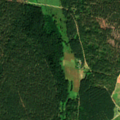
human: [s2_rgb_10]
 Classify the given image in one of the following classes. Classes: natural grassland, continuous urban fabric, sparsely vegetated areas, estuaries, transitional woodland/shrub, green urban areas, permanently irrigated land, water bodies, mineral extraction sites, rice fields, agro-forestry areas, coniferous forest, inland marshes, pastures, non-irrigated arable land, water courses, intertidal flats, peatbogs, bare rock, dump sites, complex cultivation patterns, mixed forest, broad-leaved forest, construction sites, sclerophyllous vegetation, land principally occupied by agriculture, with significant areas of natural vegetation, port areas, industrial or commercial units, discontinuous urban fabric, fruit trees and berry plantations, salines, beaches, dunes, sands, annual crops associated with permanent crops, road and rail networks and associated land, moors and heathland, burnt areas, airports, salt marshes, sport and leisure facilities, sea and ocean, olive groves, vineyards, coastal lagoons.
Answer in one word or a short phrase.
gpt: pastures, complex cultivation patterns, land principally occupied by agriculture, with significant areas of natural vegetation, coniferous forest